Field crop: tomato
Growth stage: 2
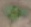
Species: solanum